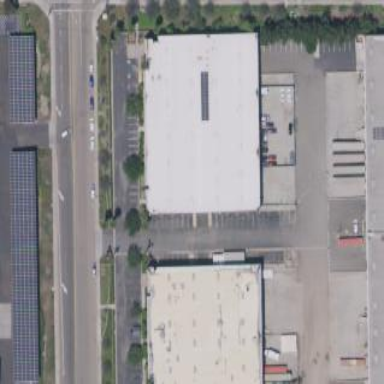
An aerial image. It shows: Industrial building.